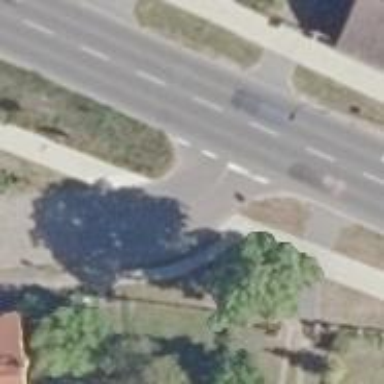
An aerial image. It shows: Residential road with separate sidewalk. There is parking lane on the right side.